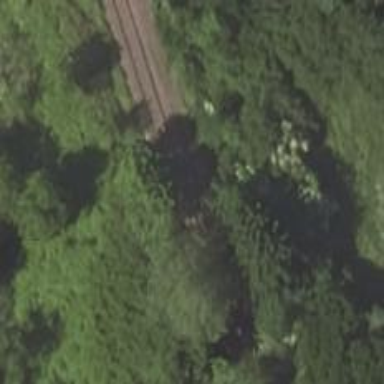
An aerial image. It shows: Abandoned railway.